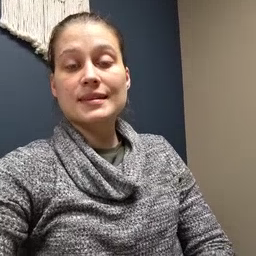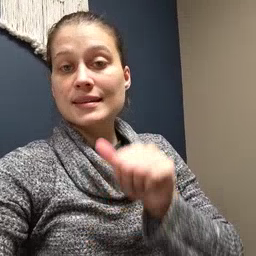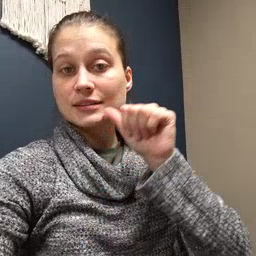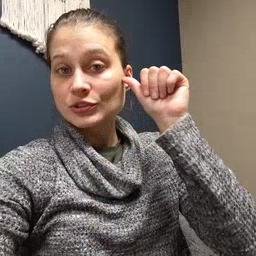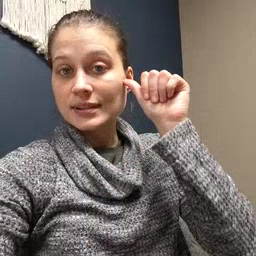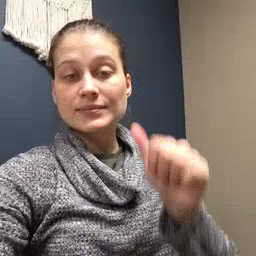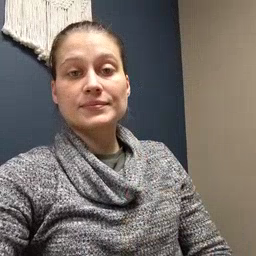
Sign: yesterday